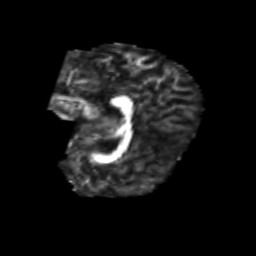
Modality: FA
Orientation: sagittal
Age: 21
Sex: male
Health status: healthy